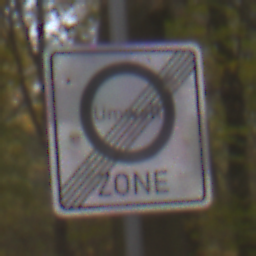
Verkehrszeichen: EndeUmweltzone
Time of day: Midday
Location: Outdoor (Nature)
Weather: Overcast
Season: NotSpecified
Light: Natural